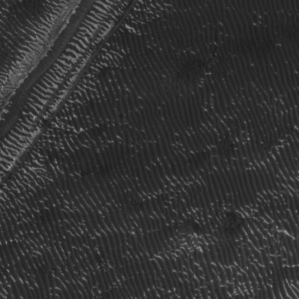
Label: frost